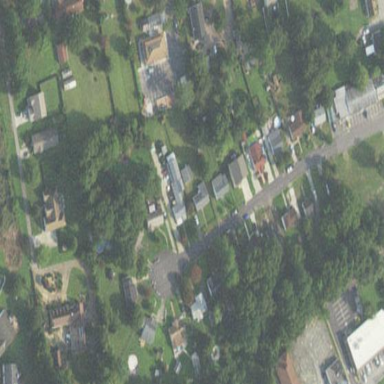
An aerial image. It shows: Residential area consisting of single-family homes.